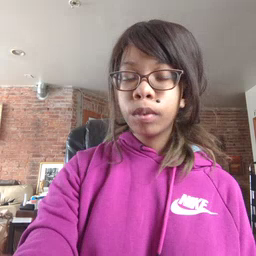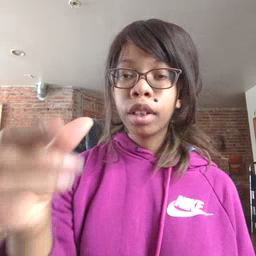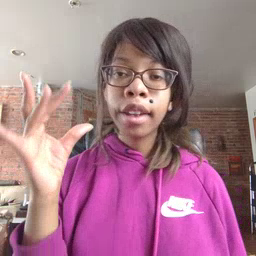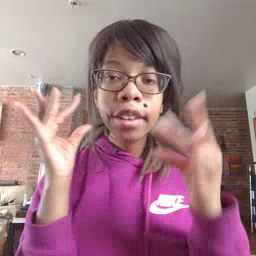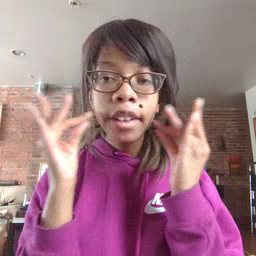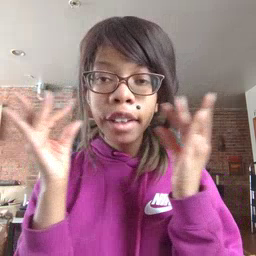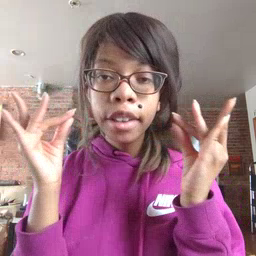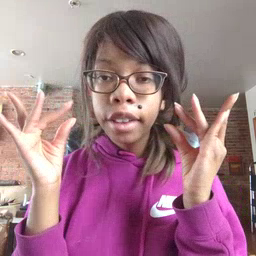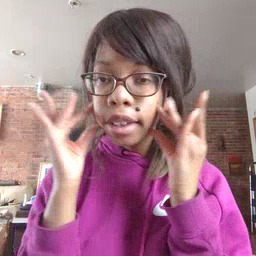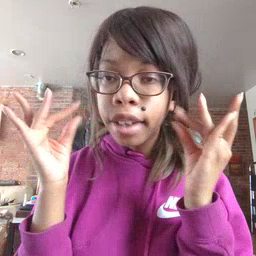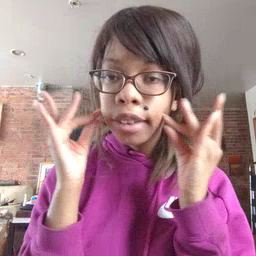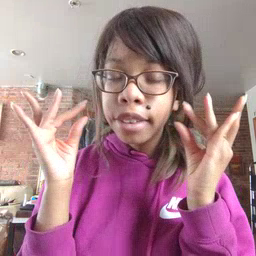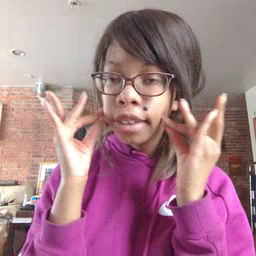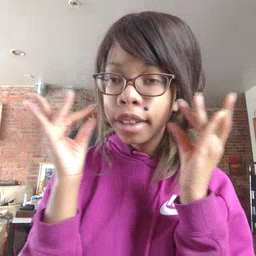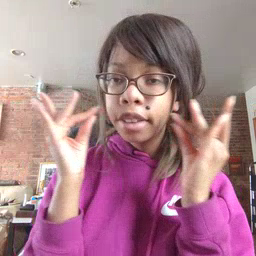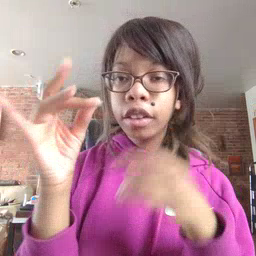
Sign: kitty